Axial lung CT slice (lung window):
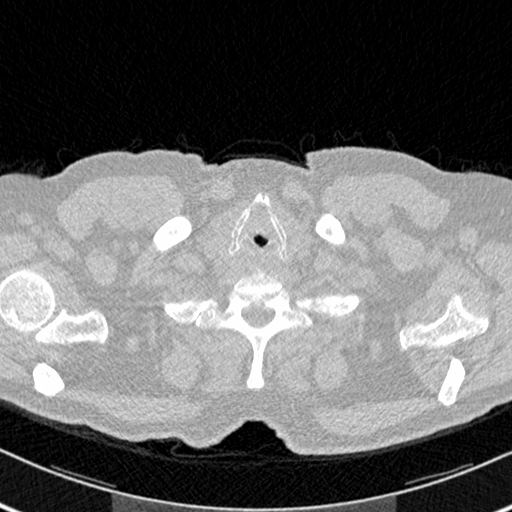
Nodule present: no